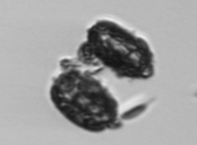
Label: Thalassiosira_TAG_external_detritus